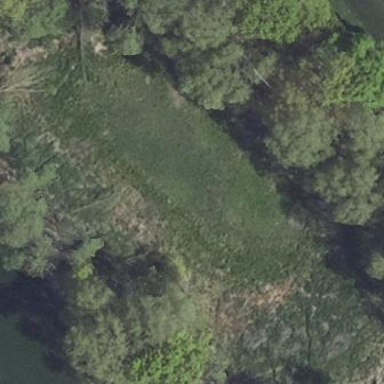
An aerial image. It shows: Pond with natural water.